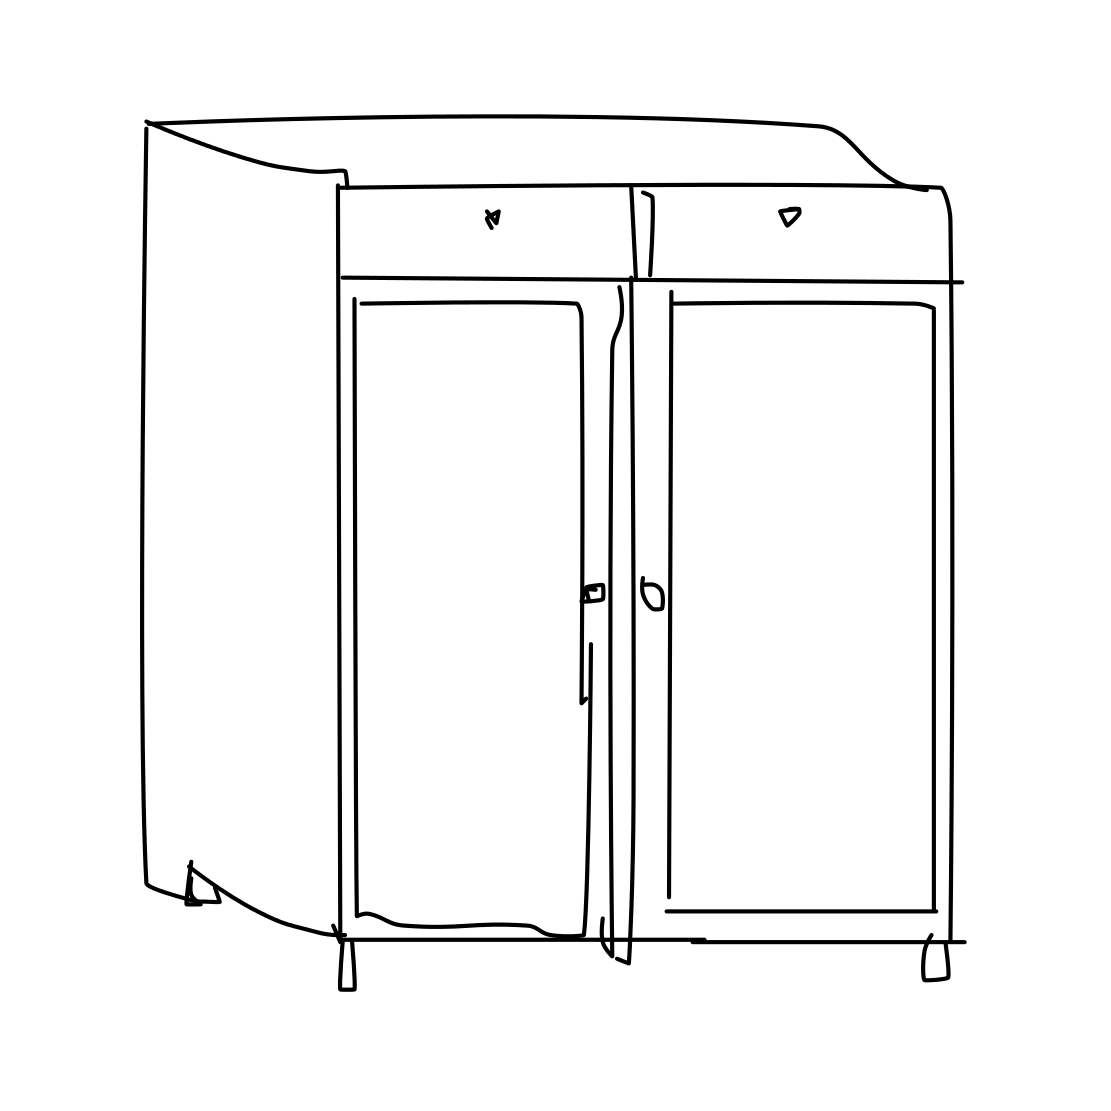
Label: cabinet